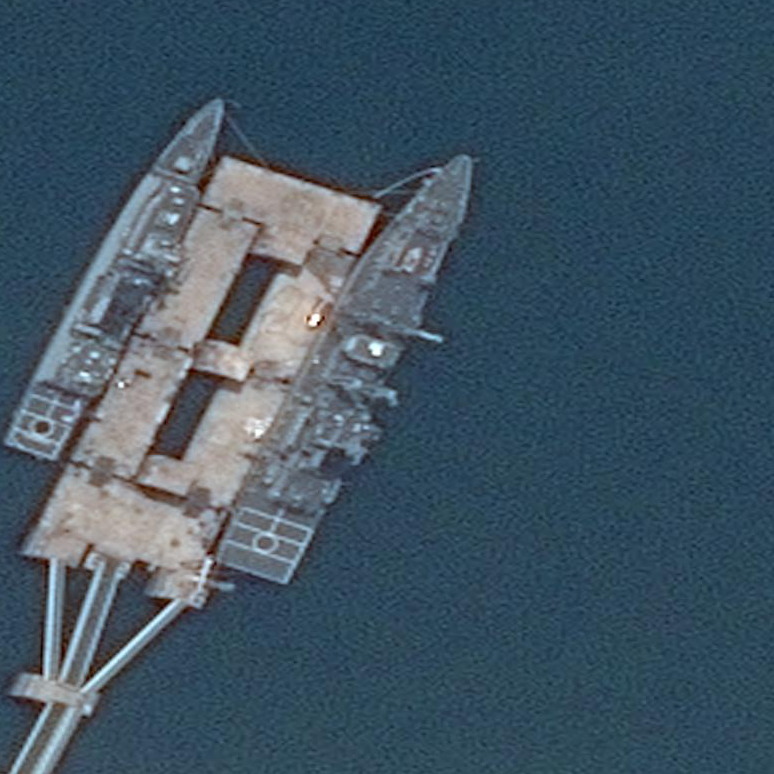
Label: destroyer